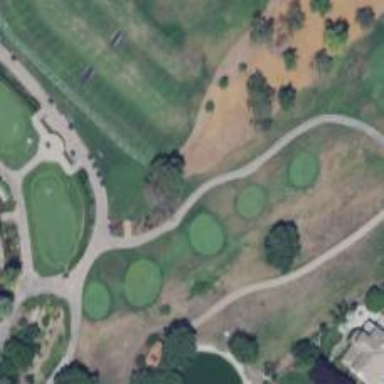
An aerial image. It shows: Golf cartpath that is also road path.